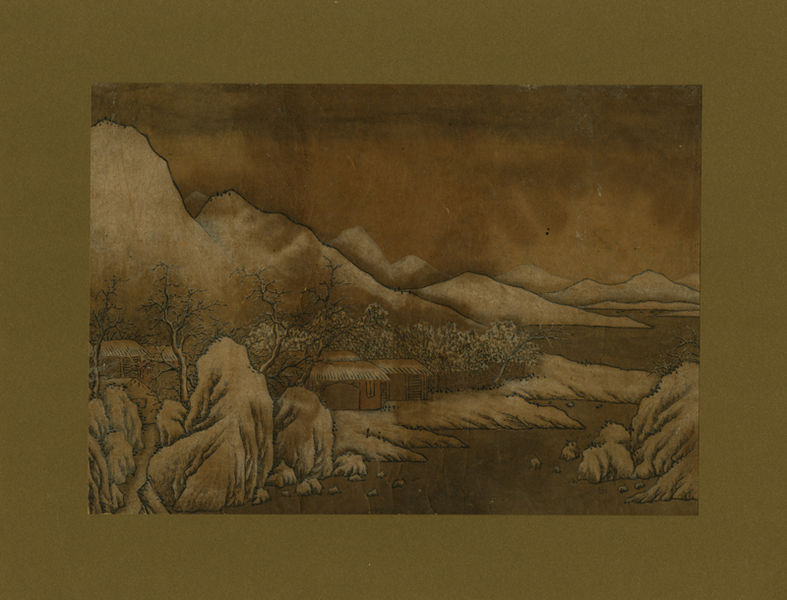
Titel: Landscape
Standort: Amherst (Massachusetts, USA)
Institution: Mead Art Museum, Amherst College
Schlagwörter: fluss, landschaft, see, zeichnung, eis, schnee, häuser, blatt, berge, hütten, winter, white, dark, empty, gold, japanese, picture, print, brown, japanisch, rock, rocks, sky, tree, hills, house, landscape, mountain, mountains, nature, water, houses, roof, trees, village, snow, river, drawing, frame, dogs, beach, valley, ink, art, hut, cabin, home, shack, lanscape, chinese, shadows, asian, sheep, stamp, livestock, japan, goats, sepia, homes, cabins, korean, i'm bored. i can't even think, foothills